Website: bh-photo
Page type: customer-info-address
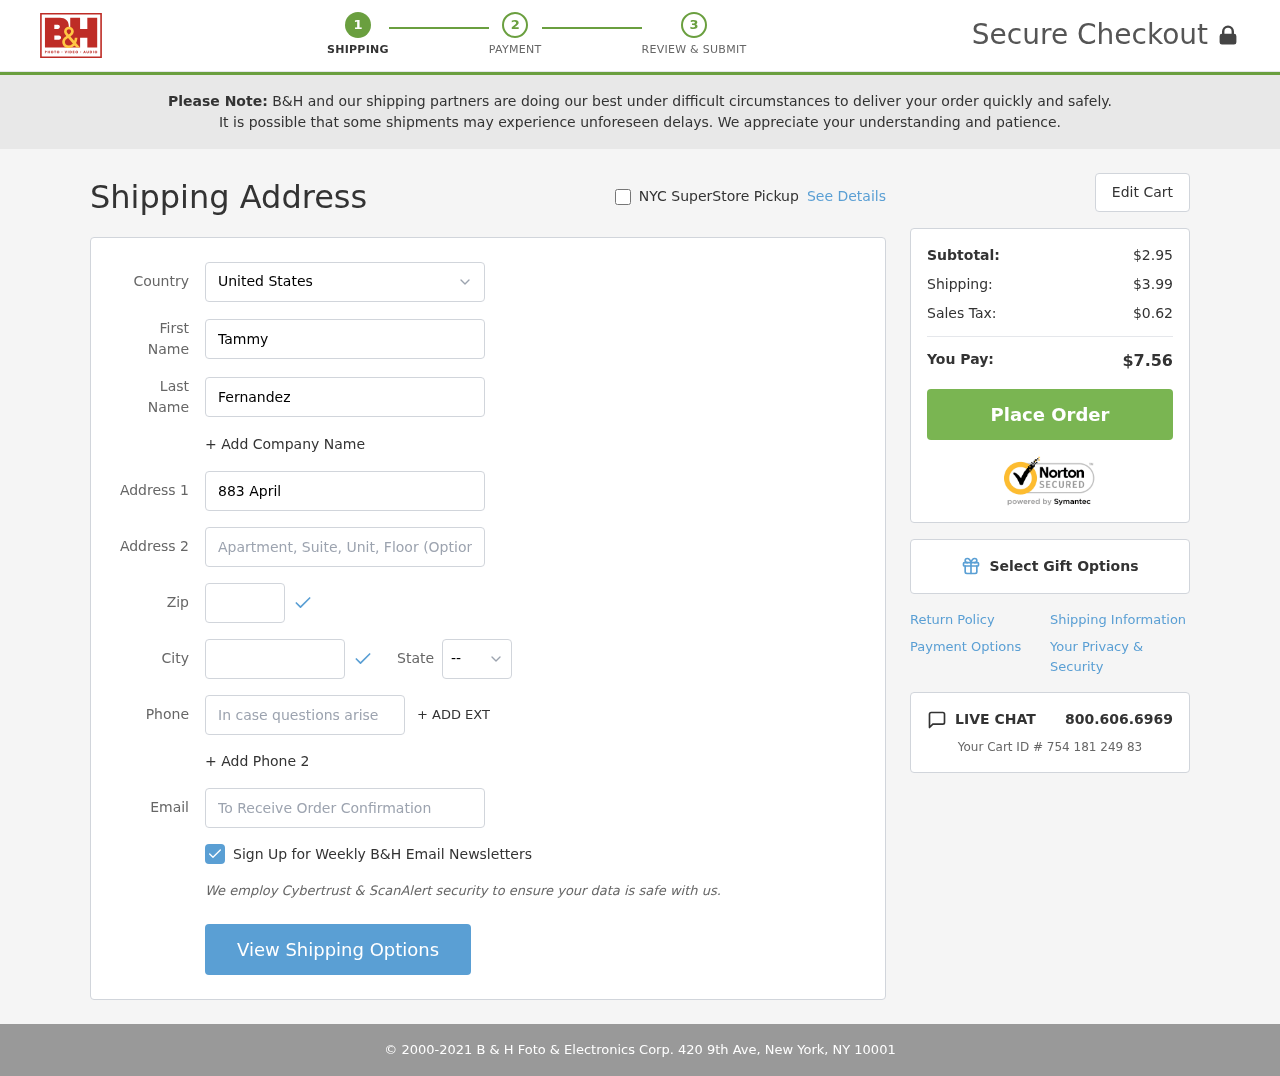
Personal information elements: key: PII_CITY
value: Derrickland
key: PII_COUNTRY
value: United States
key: PII_EMAIL
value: tammy.fernandez@yahoo.com
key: PII_FIRSTNAME
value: Tammy
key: PII_LASTNAME
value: Fernandez
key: PII_PHONE
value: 5128456597
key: PII_POSTCODE
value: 92929
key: PII_STATE_ABBR
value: OH
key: PII_STREET
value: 883 April Ways
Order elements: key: ORDER_SUBTOTAL
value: $2.95
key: ORDER_SHIPPING_COST
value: $3.99
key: ORDER_TAX
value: $0.62
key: ORDER_TOTAL
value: $7.56
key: ORDER_ID
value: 754 181 249 83